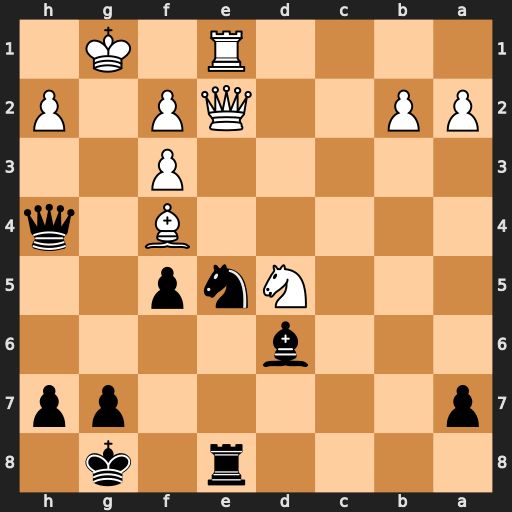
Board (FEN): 4r1k1/p5pp/3b4/3Nnp2/5B1q/5P2/PP2QP1P/4R1K1
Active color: b
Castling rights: -
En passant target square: -
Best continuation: Nxf3+ Qxf3 Rxe1+